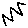
Label: zigzag